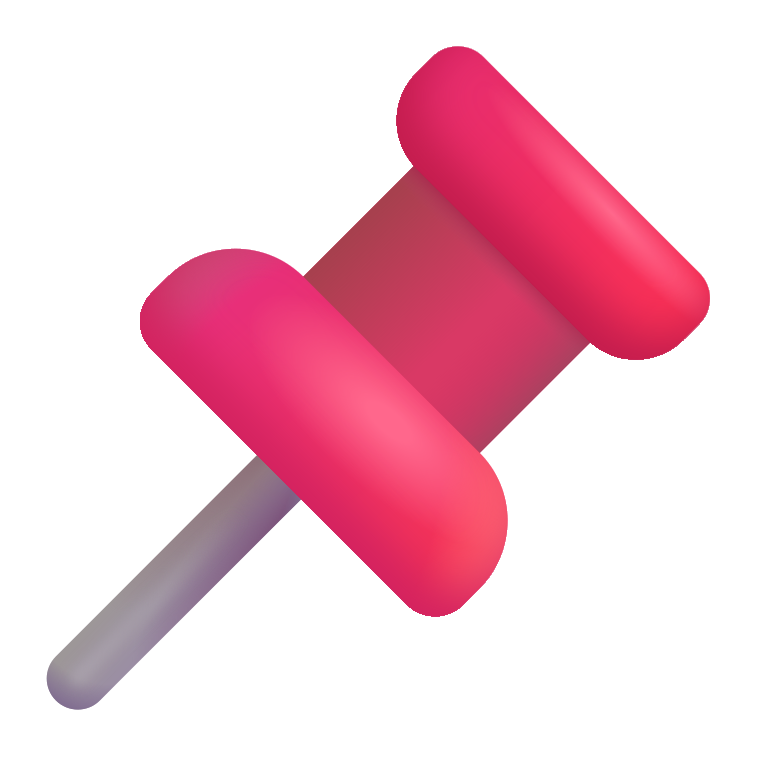
pushpin color